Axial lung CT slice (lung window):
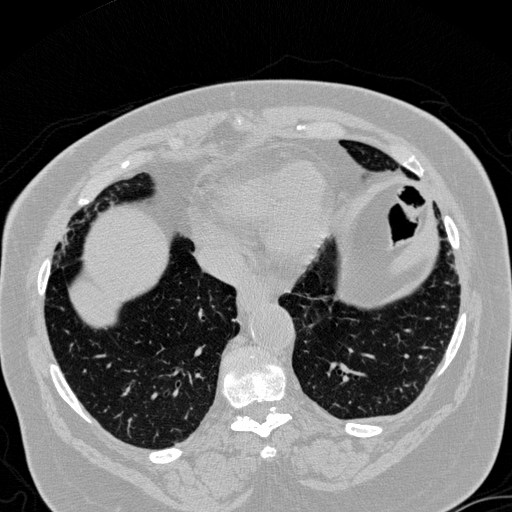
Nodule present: no